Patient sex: F
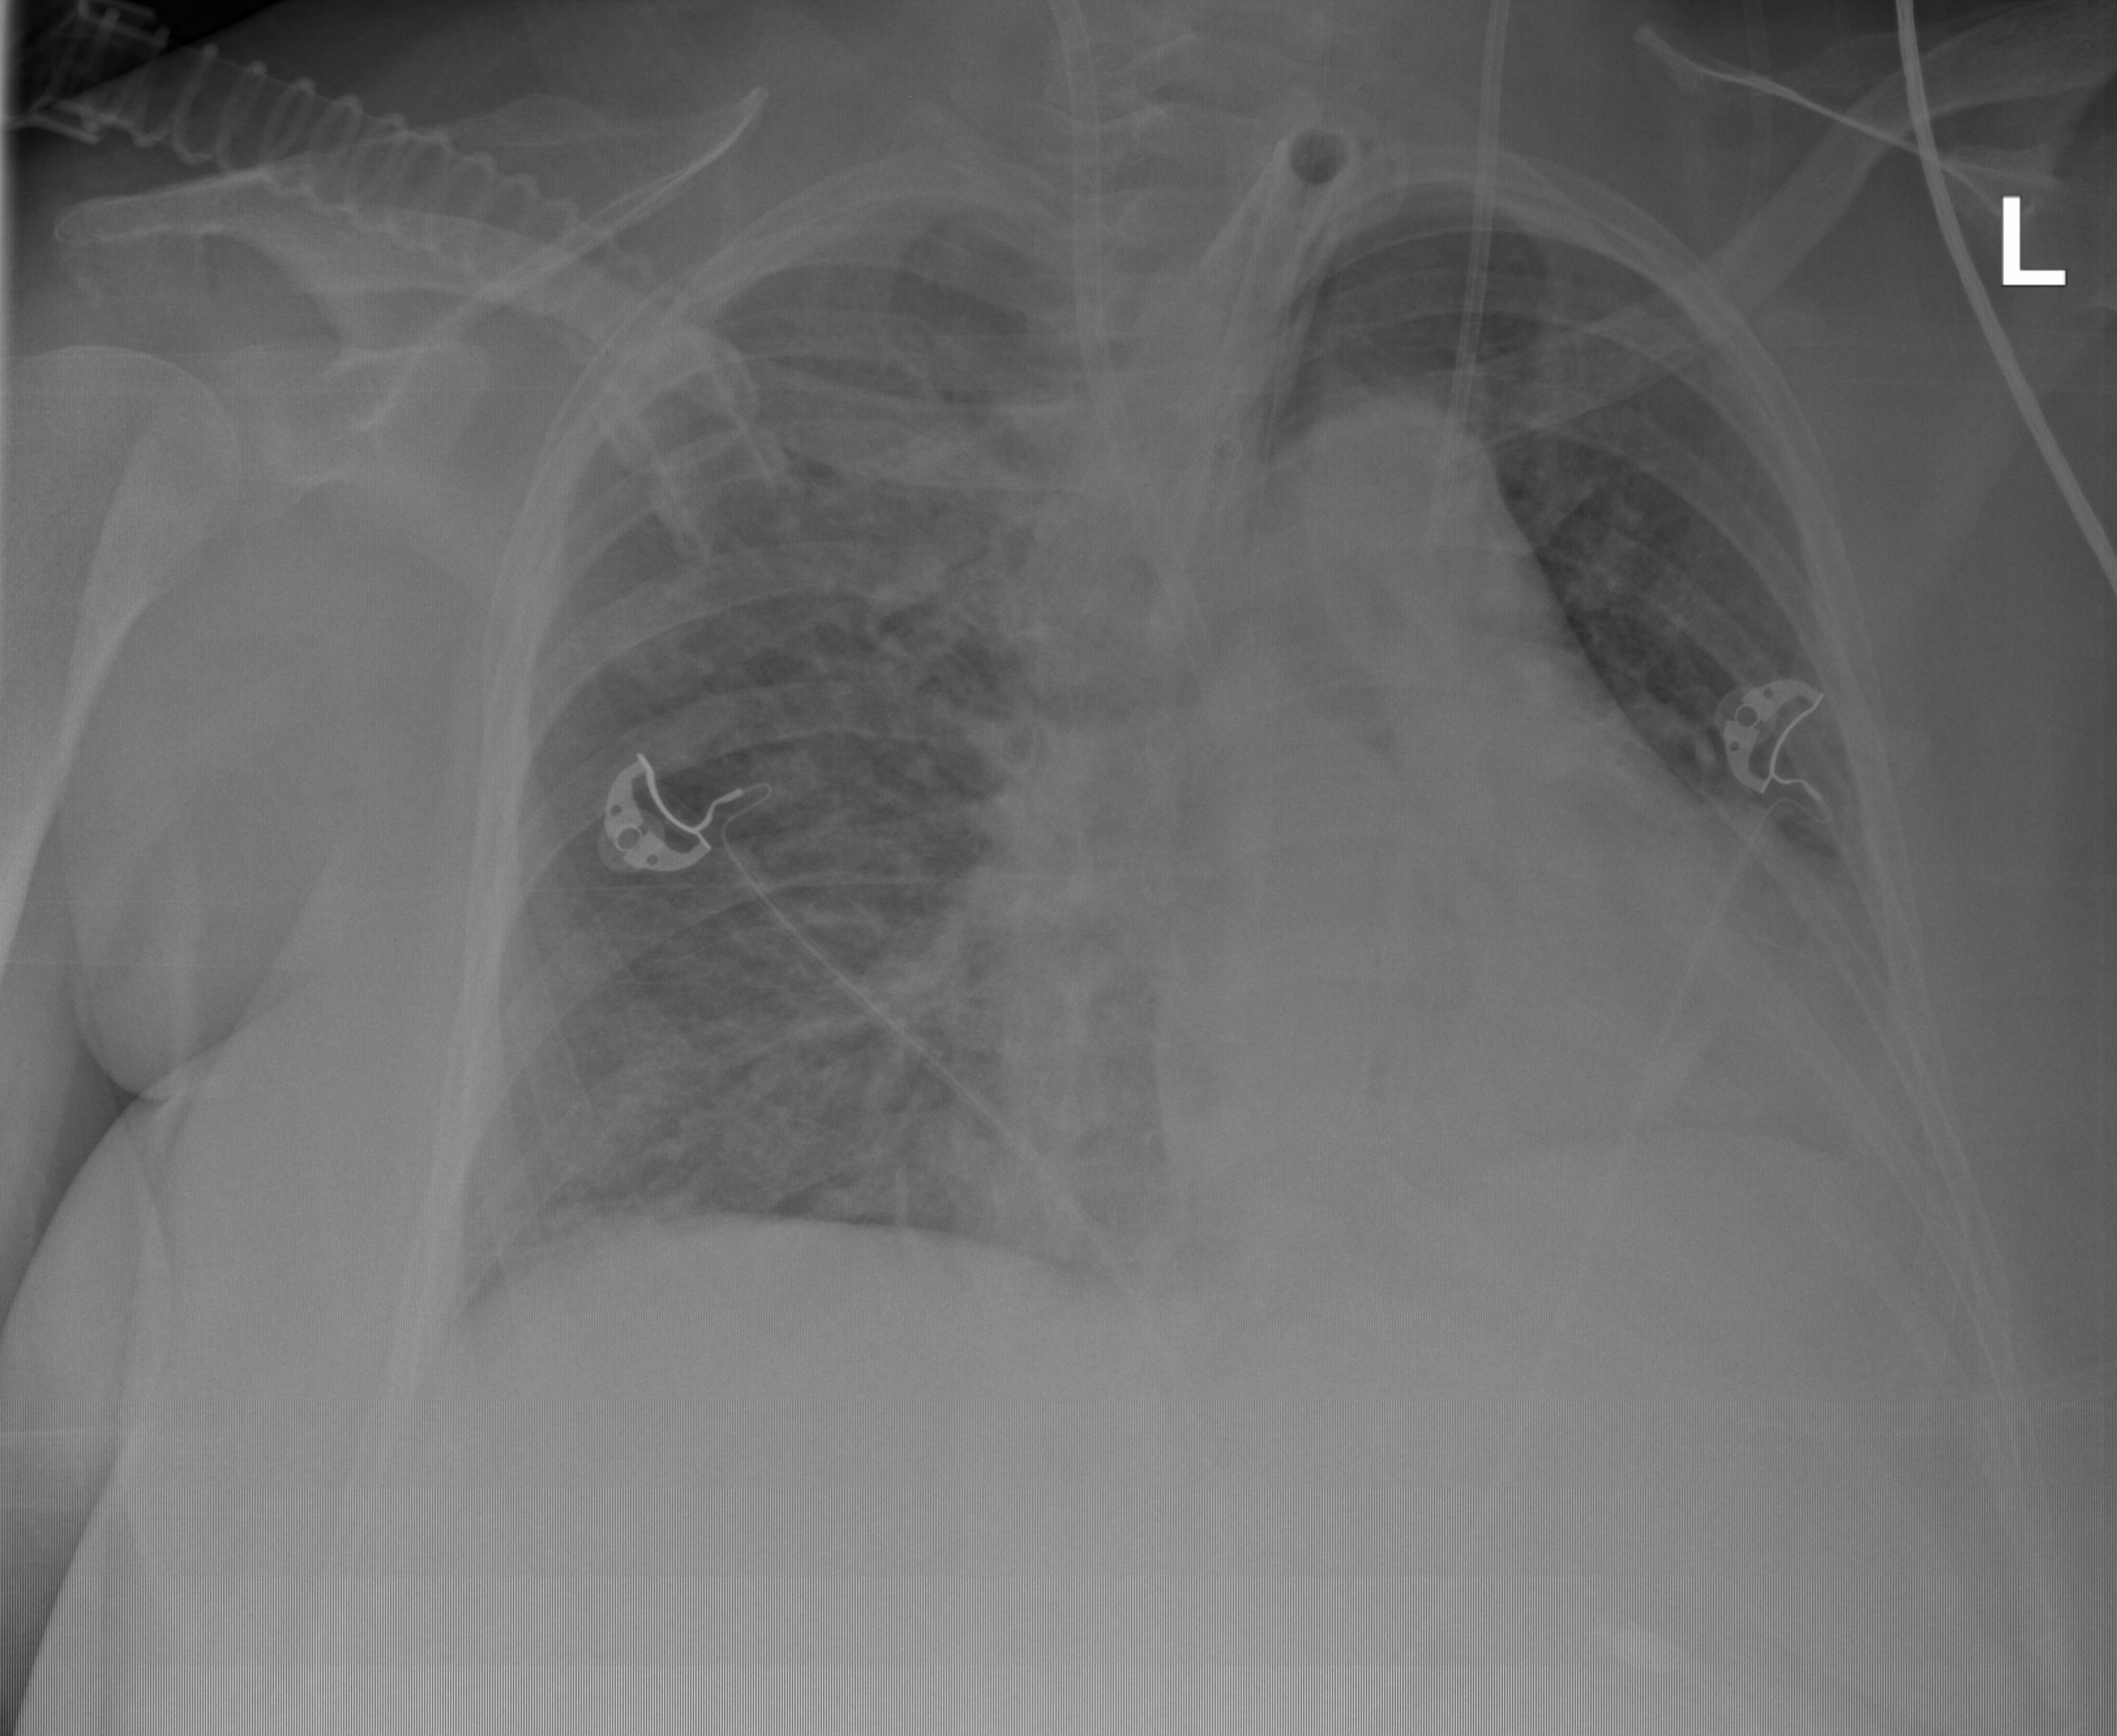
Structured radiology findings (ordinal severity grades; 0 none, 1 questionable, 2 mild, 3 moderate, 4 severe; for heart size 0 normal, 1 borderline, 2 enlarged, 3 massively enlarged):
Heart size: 0
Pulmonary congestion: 2
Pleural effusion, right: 1
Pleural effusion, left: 2
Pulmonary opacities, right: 2
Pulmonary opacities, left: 2
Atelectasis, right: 1
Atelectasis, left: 3